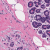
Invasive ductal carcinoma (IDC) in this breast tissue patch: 0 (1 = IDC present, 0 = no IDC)